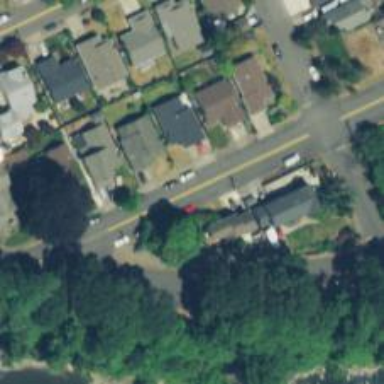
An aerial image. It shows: Residential road with sidewalk on the left side.